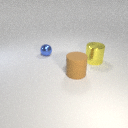
large brown rubber cylinder to the left of large yellow metal cylinder